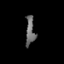
Tissue: skin
Cell type: Epithelial cells
Senescence score: 0.8459
Nuclear area (px): 252
Mean DAPI intensity: 105.861